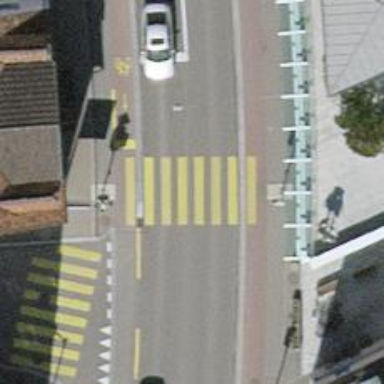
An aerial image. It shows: Asphalt footway with marked crossing featuring table-like traffic calming structure.